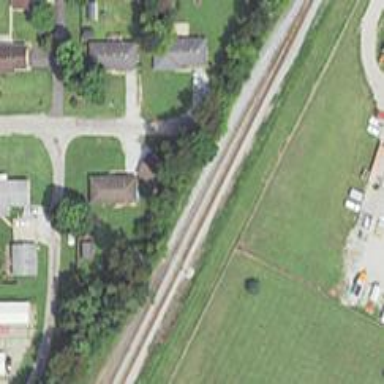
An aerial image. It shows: Railway siding for service.